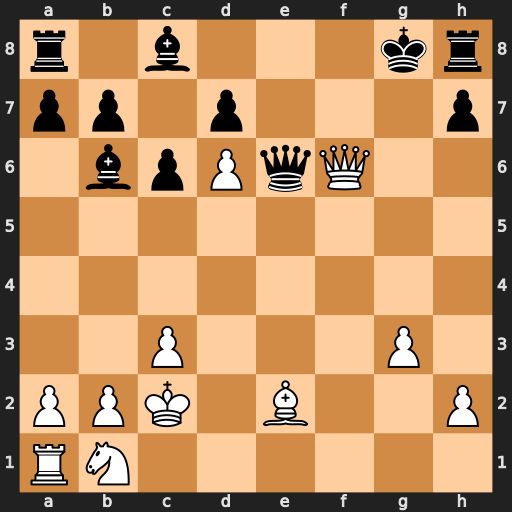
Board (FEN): r1b3kr/pp1p3p/1bpPqQ2/8/8/2P3P1/PPK1B2P/RN6
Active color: w
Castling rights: -
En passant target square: -
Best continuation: Bc4 Qxc4 Qg5+ Kf7 Nd2 Qa4+ b3